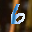
Label: 6